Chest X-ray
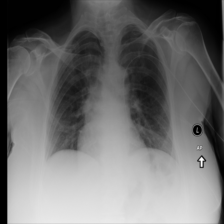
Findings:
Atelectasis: negative
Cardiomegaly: negative
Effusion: negative
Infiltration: negative
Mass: negative
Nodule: negative
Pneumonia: negative
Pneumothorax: negative
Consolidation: negative
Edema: negative
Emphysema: negative
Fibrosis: negative
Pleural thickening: negative
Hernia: negative